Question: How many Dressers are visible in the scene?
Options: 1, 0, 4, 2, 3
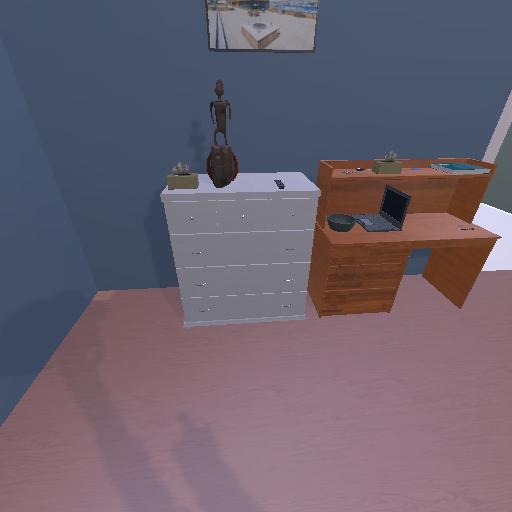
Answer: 1